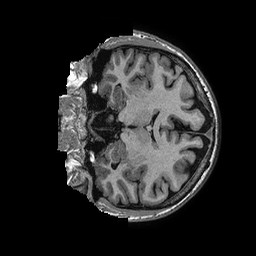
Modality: T1w
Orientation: coronal
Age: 49
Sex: male
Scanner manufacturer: ge
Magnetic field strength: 3 T
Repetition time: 0.006952 s
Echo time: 0.00292 s